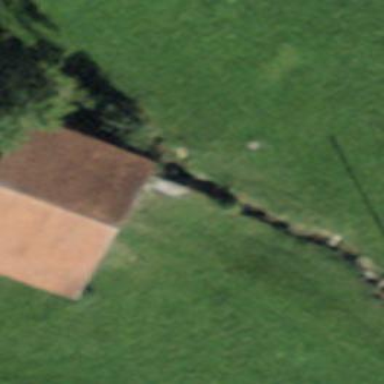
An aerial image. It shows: Rural barn.